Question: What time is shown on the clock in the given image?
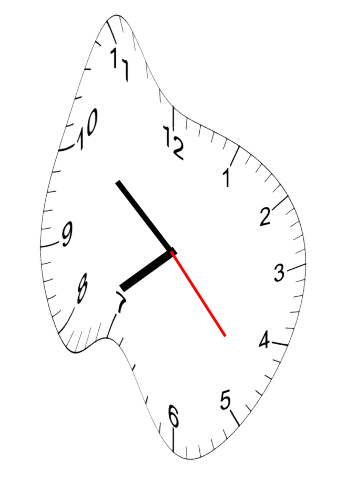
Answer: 07:51:23